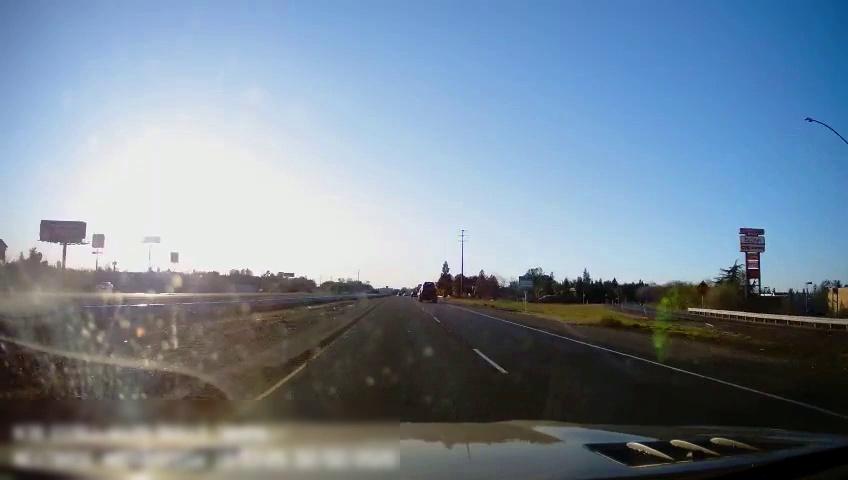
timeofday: Day
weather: Sunny
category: Drivable Space
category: Drivable Space
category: Drivable Space
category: Vehicles | Truck
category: Lanes | Current Lane
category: Lanes | Current Lane
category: Lanes | Alternate Lane
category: Traffic | Signs